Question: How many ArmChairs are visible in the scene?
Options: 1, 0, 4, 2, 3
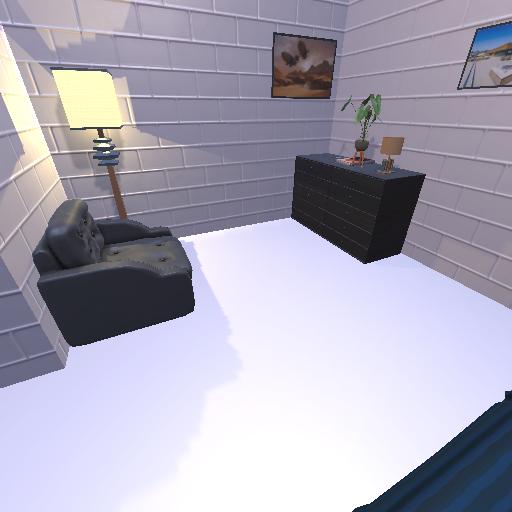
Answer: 1